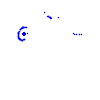
Particle: kaon